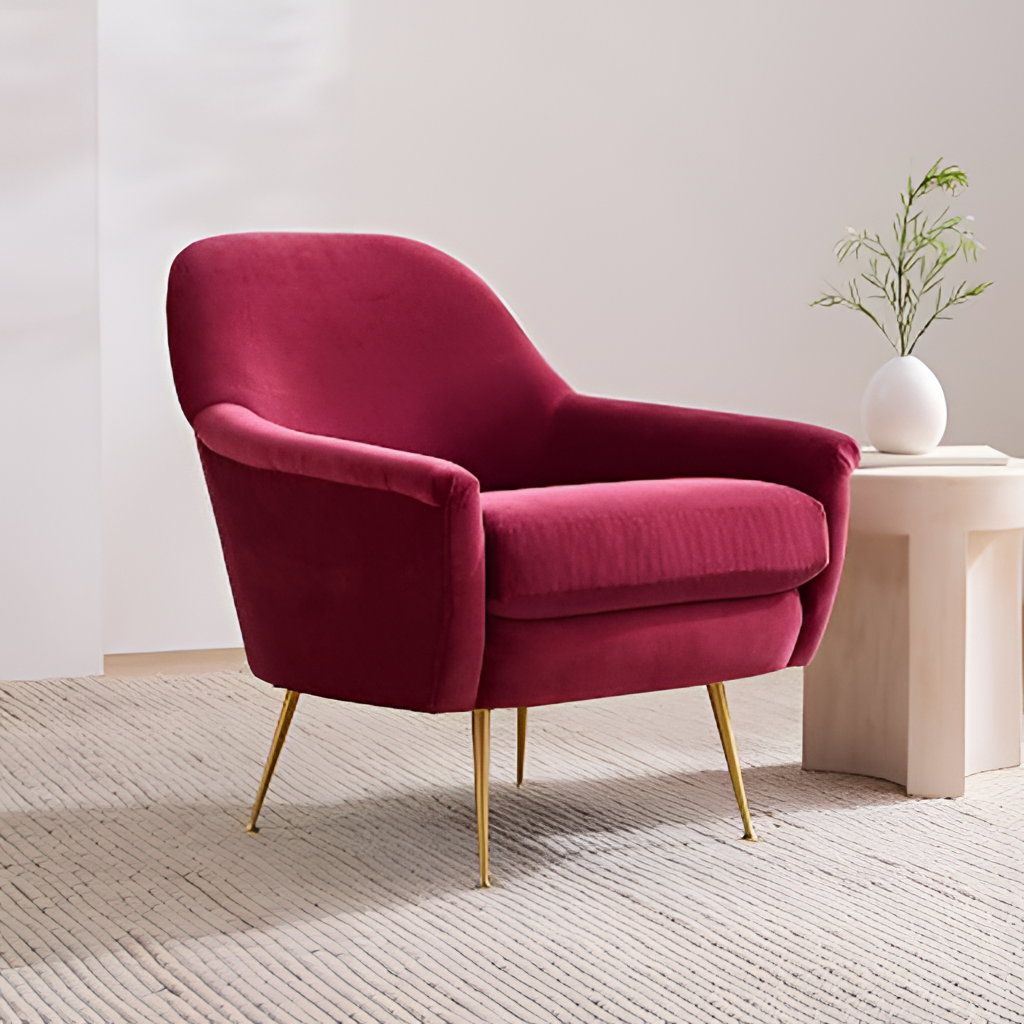
velvet armchair, living room, contemporary, white paint wallpaper, with solid pattern, fabric flooring, with textured pattern